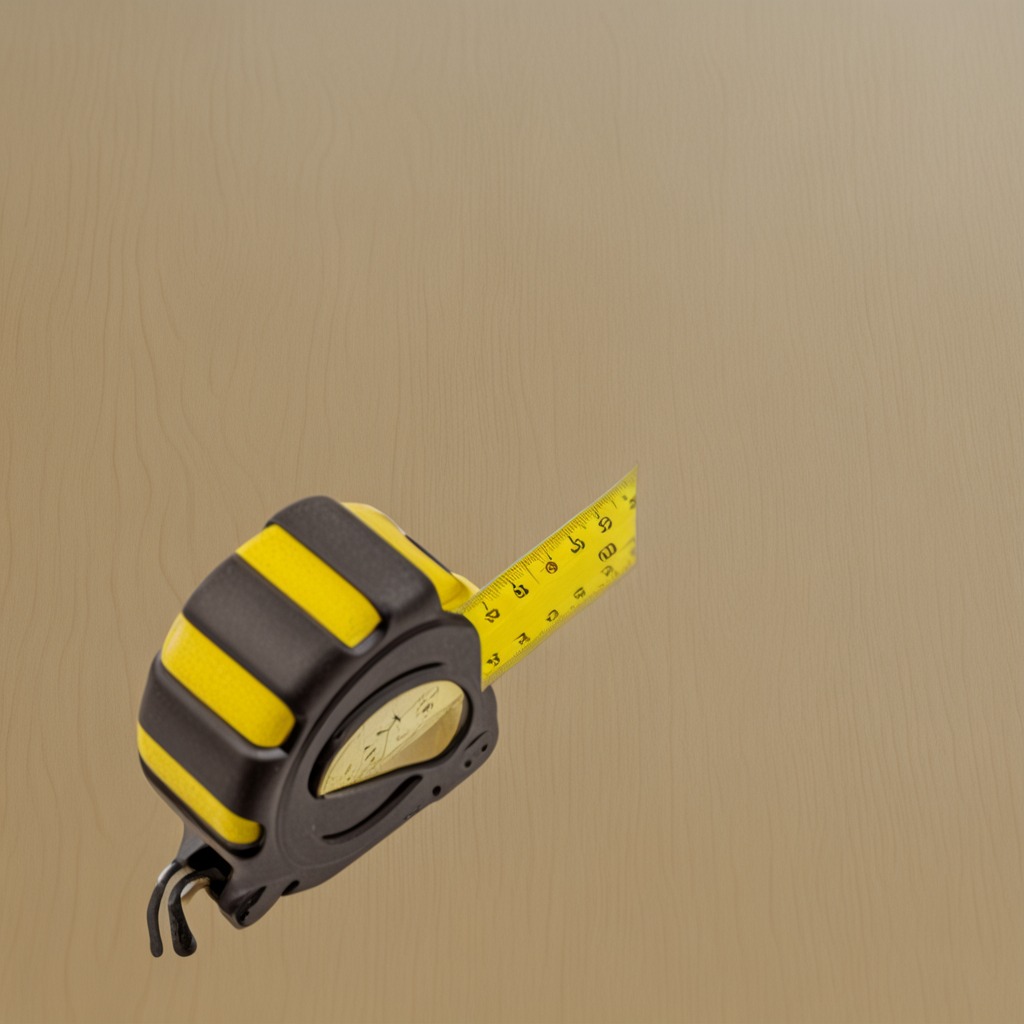
A measuring tape is lying on the plywood surface.